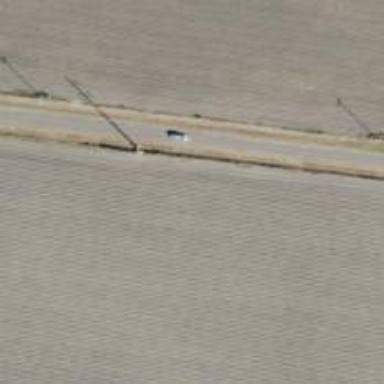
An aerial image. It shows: Power pole.